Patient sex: M
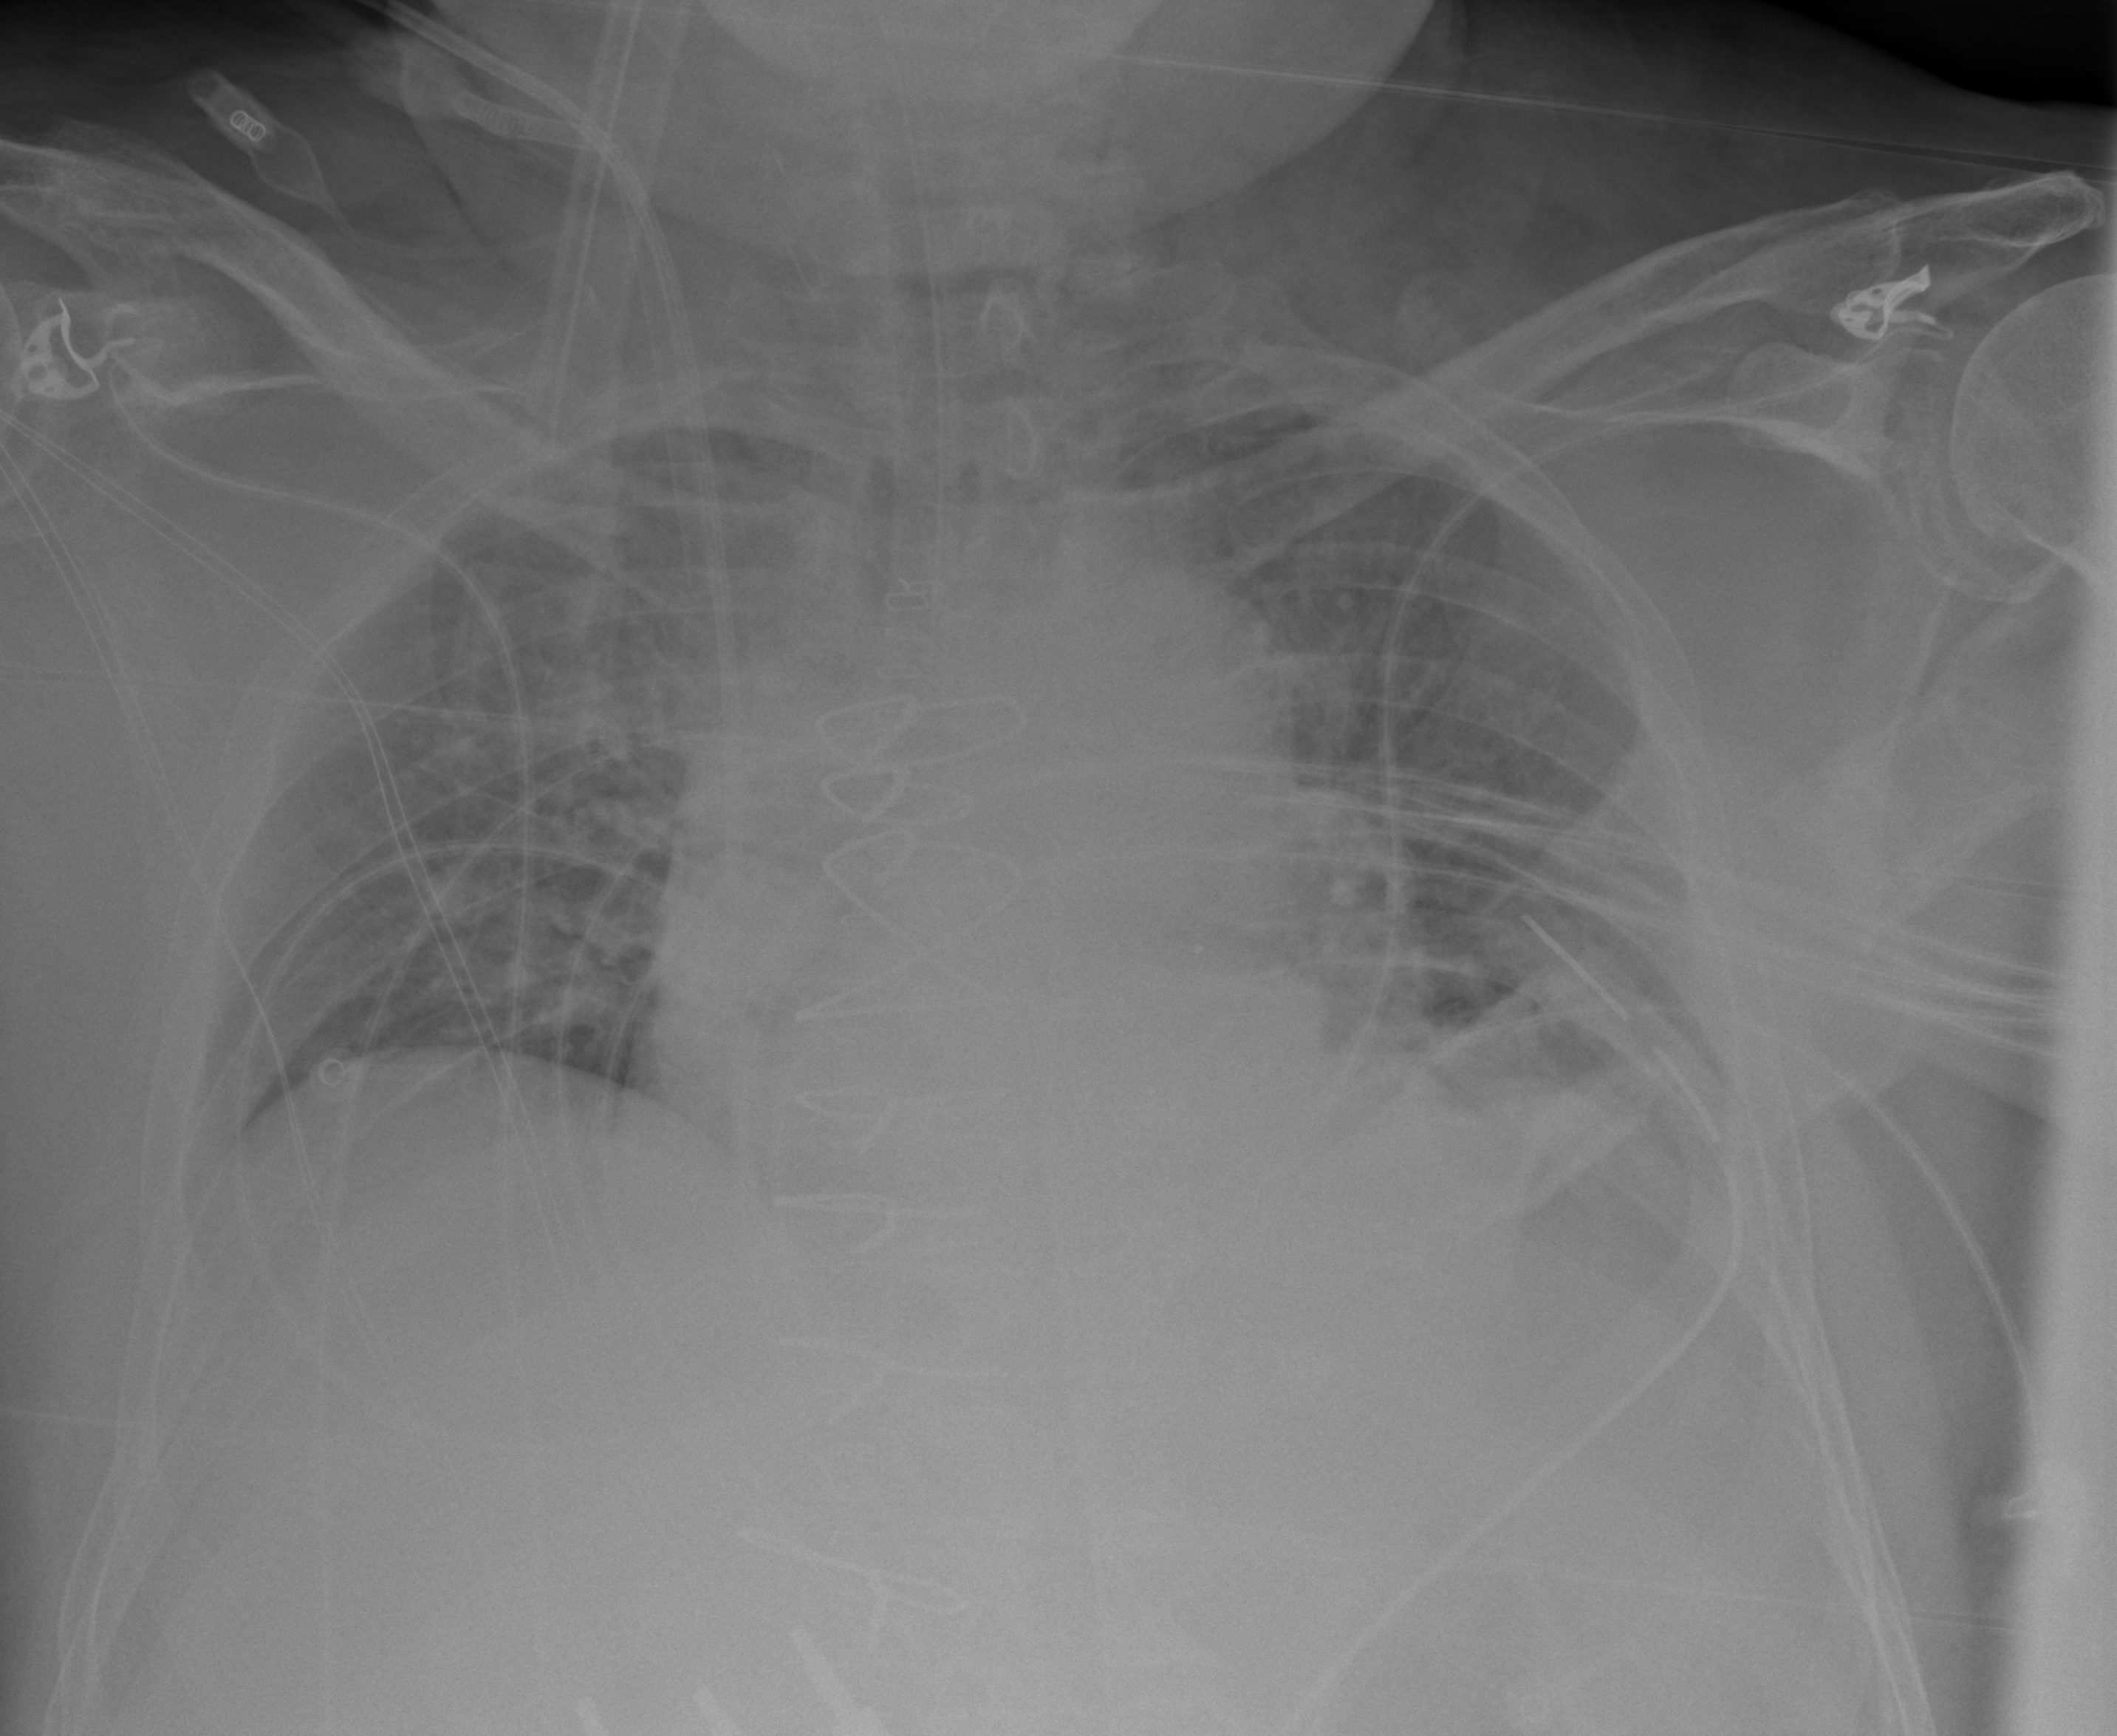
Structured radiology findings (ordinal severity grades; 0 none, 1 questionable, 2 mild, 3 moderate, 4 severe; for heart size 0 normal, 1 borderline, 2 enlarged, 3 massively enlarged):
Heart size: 2
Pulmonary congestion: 2
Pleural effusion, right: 0
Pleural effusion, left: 2
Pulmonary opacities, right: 2
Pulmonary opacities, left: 2
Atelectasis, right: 0
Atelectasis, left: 2